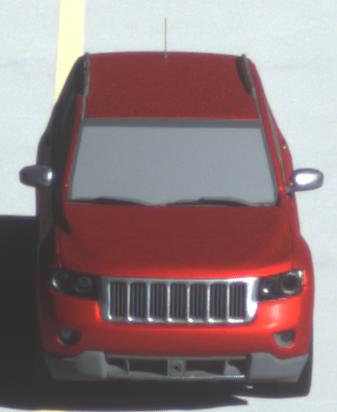
Make: Jeep
Model: Grand Cherokee
Detailed model: WK2
Model produced from: 2010
Model produced until: 2021
Doors: 5
Color: red
Road condition: dry road
Daytime: morning or afternoon
Contrast: high contrast